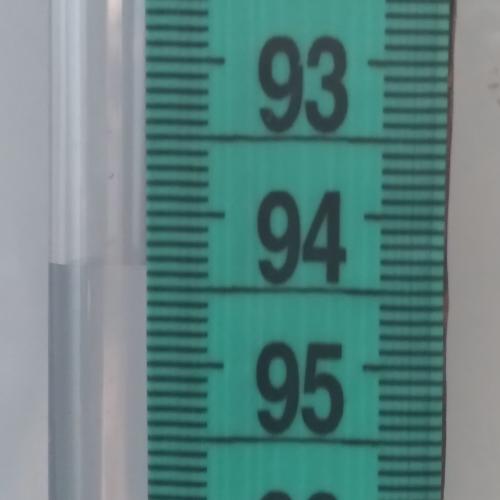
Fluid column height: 94.4 cm